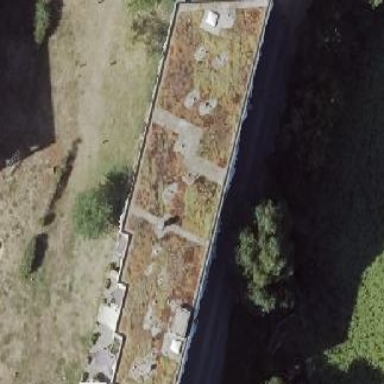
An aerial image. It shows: Apartment building with flat roof.